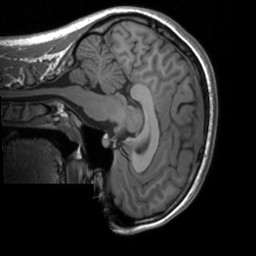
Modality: T1w
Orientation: sagittal
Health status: healthy
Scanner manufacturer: siemens
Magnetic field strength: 3 T
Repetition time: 1.9 s
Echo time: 0.00226 s